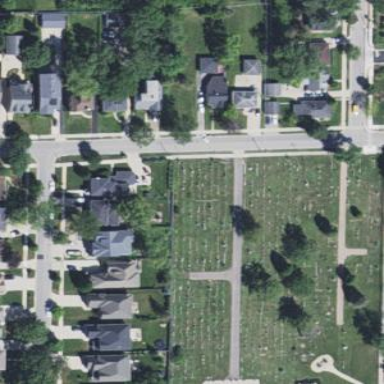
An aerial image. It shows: Cemetery.